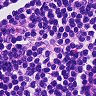
Metastatic tissue present: no